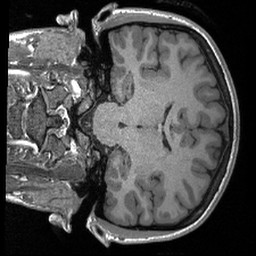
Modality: T1w
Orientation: coronal
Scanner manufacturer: siemens
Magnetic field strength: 3 T
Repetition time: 2.4 s
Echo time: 0.00213 s